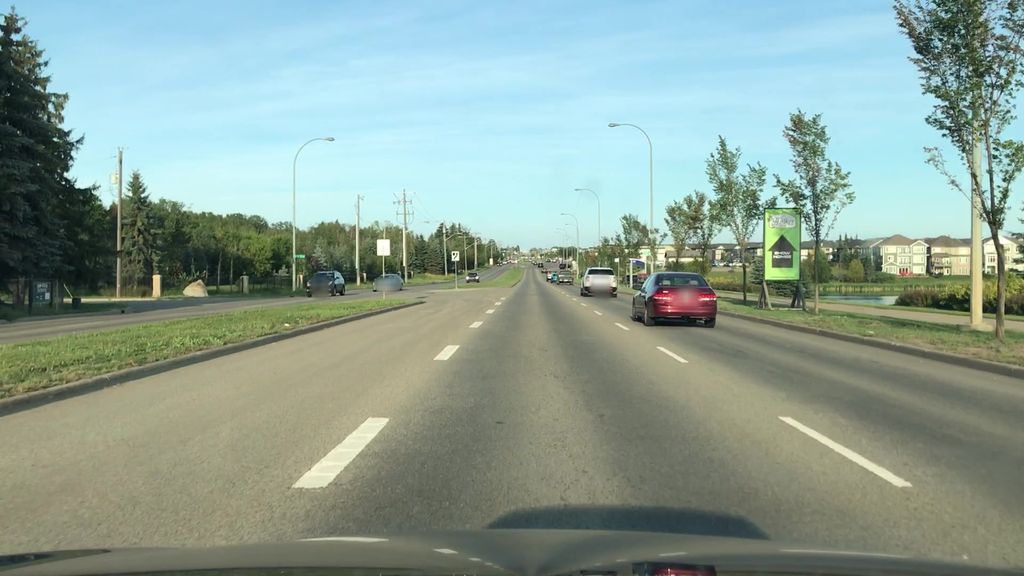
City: edmonton